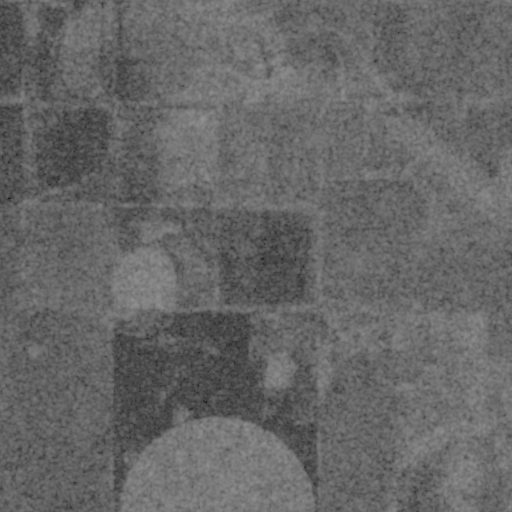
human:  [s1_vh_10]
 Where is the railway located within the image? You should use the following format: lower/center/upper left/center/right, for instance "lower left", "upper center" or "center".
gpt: The railway is located in the left of the image.
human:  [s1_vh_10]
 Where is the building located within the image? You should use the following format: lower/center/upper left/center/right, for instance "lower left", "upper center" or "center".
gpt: There is no building in the image.

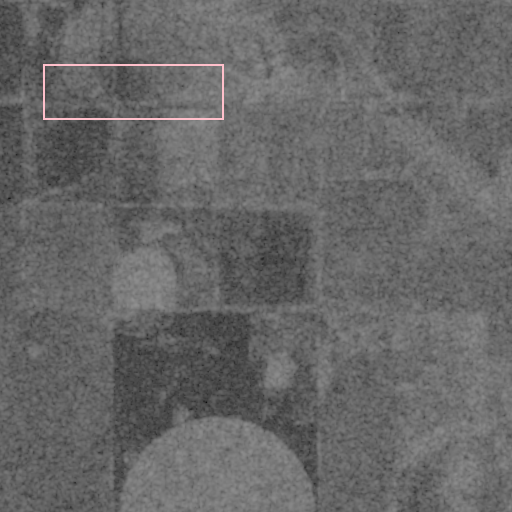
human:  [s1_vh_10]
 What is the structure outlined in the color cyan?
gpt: There is no cyan outline.
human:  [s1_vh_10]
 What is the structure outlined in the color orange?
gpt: There is no structure outlined in orange.